Question: In the chessboards covering problem
> The covering problem is that 1 king, 1 queen, 2 knights, 2 bishops, 2
rooks can threat the all 64 squares. Where should they be?
in order to reduce the search space, we can limit the queen's possible places to only 10.
> Getting the job done would require significant pruning. Our first idea was to remove symmetries. Accounting for orthogonal and diagonal symmetries left only ten distinct positions for the queen, shown in Figure

Ok. I don't understand this.
Why queen's possible places can be limited like that?
Why symmetries can be considered for limiting queen's places? So in the above figure, queen being placed at the bottom left corner is the same as it being placed at the bottom right corner? Why is that?
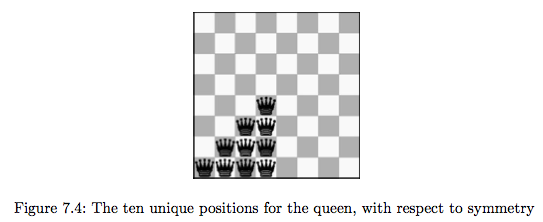
Answer: In general, the symmetry is only valid for the first piece placed. Once a piece is placed on the board, you lose some or all of the symmetry: the board no longer looks the same when mirrored or rotated.
The problem you post appears to assume that the queen is the first piece placed. For the specific problem, this makes sense, since the queen can cover more of the board than any other, so it may reduce the work required to place the remaining pieces. However, the symmetry aspect is similar for whatever piece you place first: only the first piece can take advantage of the full board symmetry.
---
Note that, once the first piece is placed, there may still be some residual symmetry, that can save additional time. For instance, if the first piece is placed along the diagonal, you can still mirror along that diagonal. However, this residual symmetry would take more complex (and error-prone) code to take advantage of...